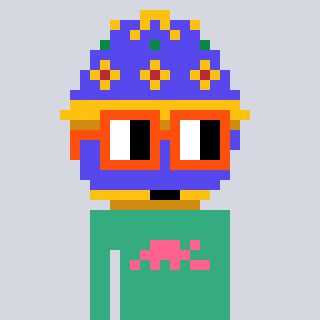
a pixel art character with square orange glasses, a faberge-shaped head and a teal-colored body on a cool background